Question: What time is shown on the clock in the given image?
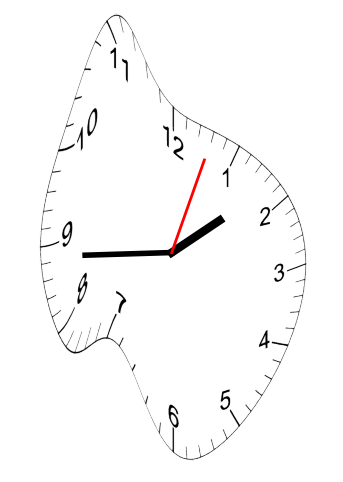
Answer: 01:44:03